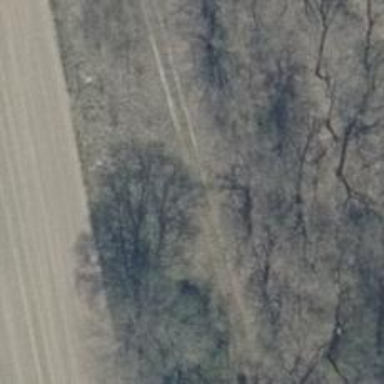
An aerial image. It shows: Sandy track road with grade3 tracktype.